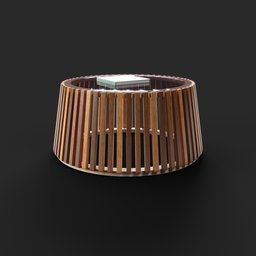
Label: furniture